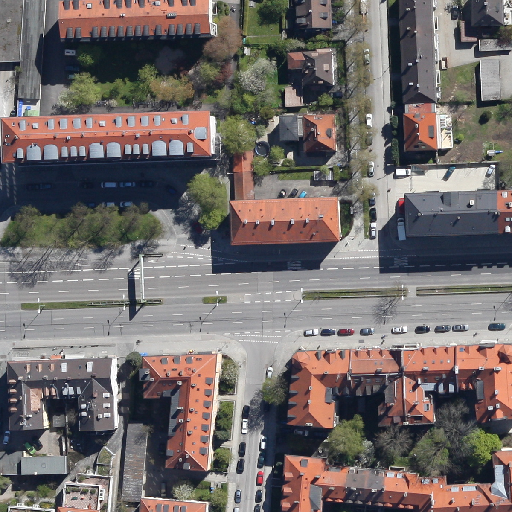
Referring expression: car